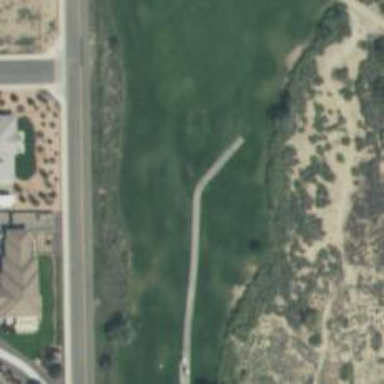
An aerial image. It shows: Path designated for golf carts.